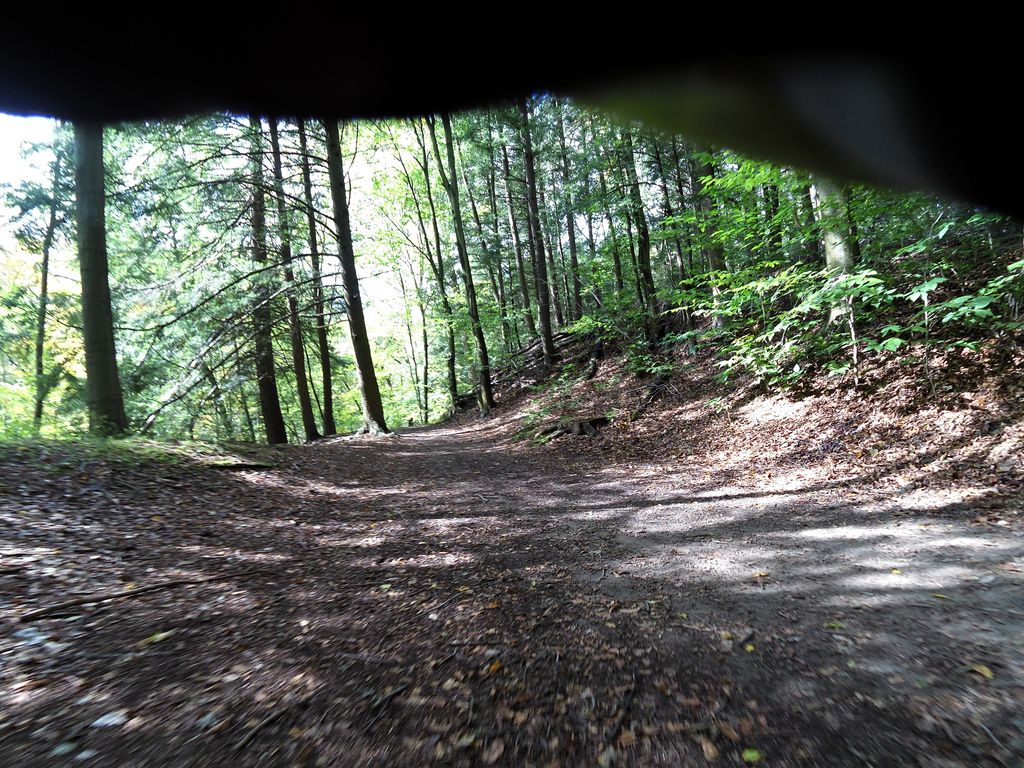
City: hamilton